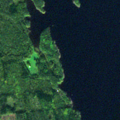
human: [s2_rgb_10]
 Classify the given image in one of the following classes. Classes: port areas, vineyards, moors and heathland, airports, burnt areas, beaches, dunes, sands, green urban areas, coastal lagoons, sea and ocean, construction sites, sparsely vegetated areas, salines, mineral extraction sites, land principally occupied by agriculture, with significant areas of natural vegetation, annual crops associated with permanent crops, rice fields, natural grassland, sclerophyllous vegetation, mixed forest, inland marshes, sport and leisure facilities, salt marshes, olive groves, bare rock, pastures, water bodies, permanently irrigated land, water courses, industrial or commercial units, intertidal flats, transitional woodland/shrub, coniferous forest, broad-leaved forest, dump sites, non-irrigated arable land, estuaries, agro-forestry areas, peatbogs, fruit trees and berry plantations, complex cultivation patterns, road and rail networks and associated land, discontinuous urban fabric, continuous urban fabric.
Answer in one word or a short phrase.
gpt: mixed forest, water bodies